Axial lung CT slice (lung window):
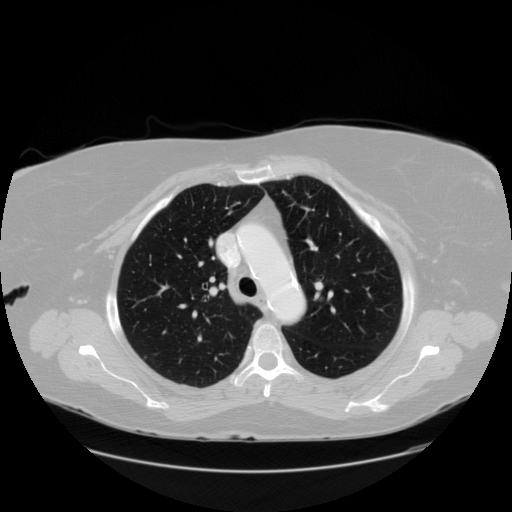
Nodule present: no